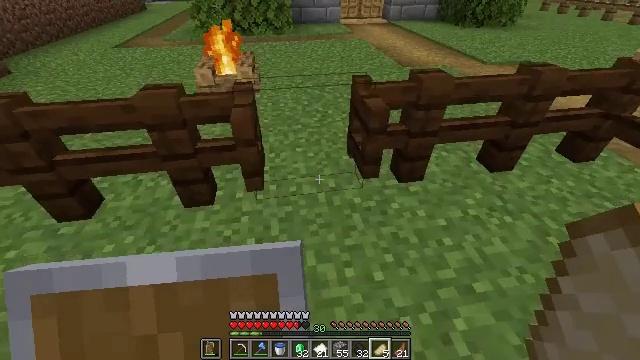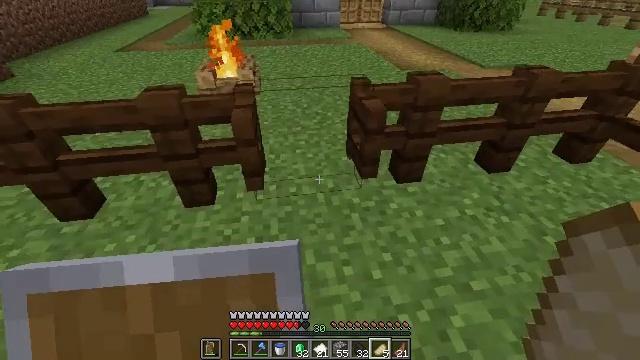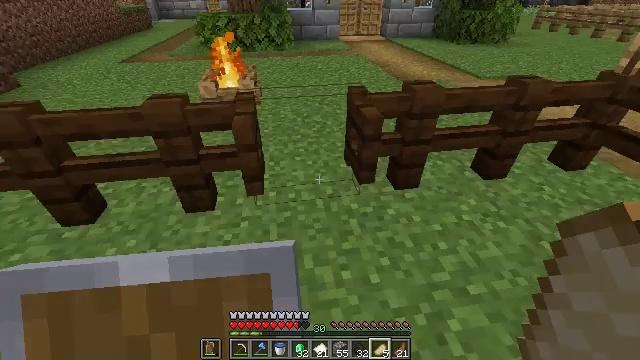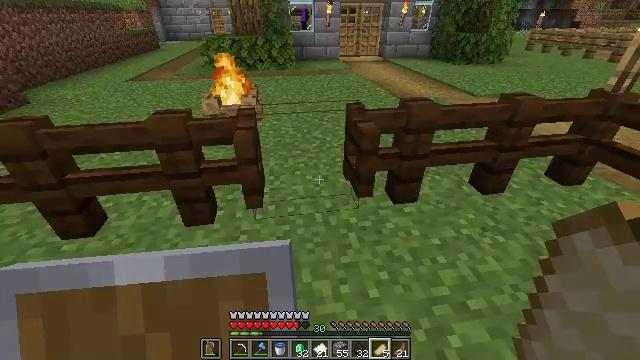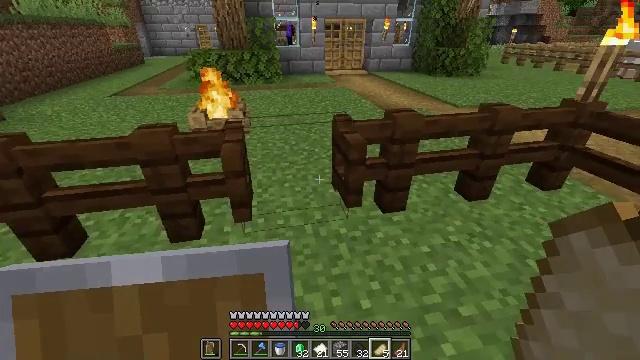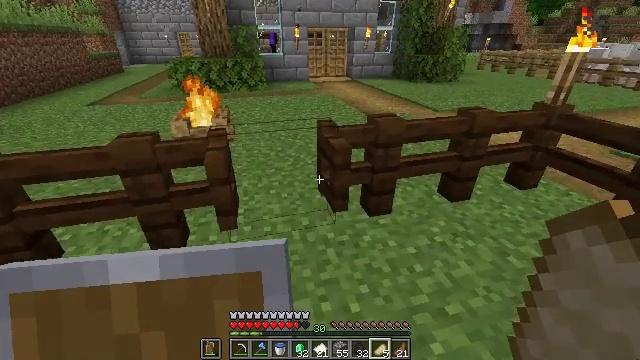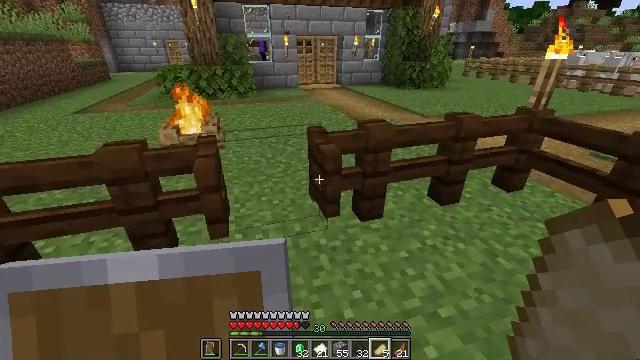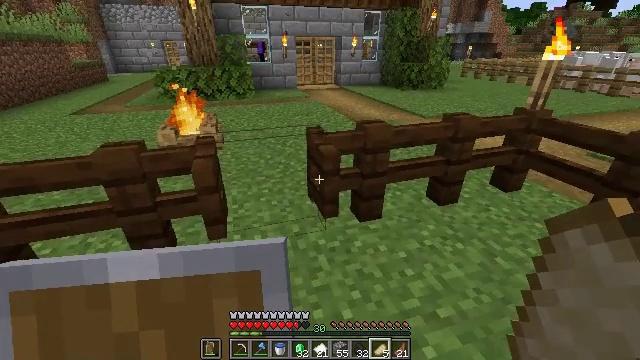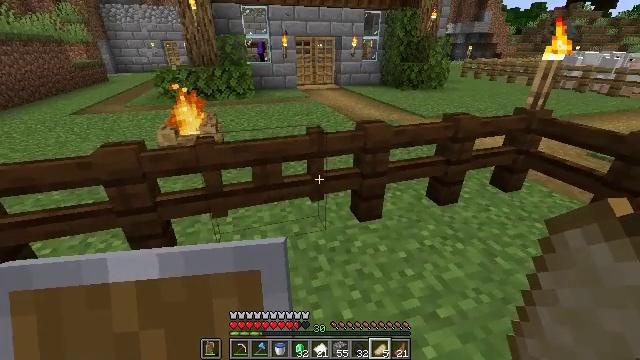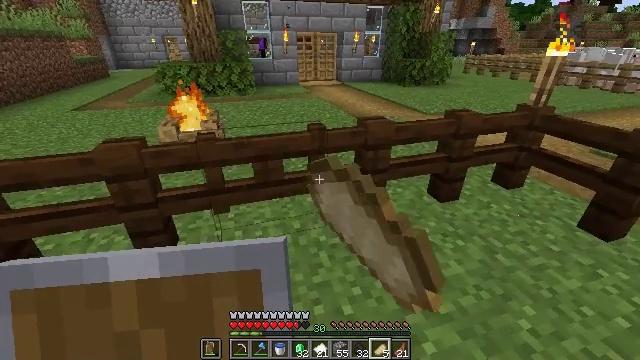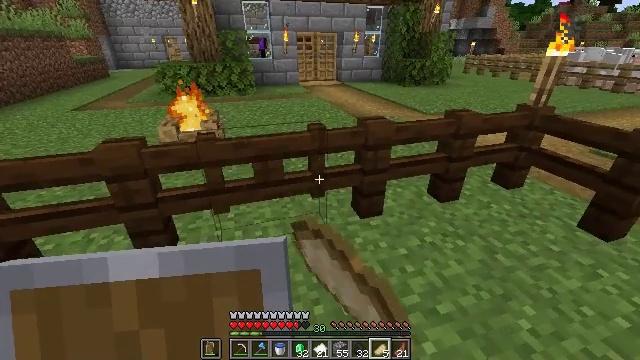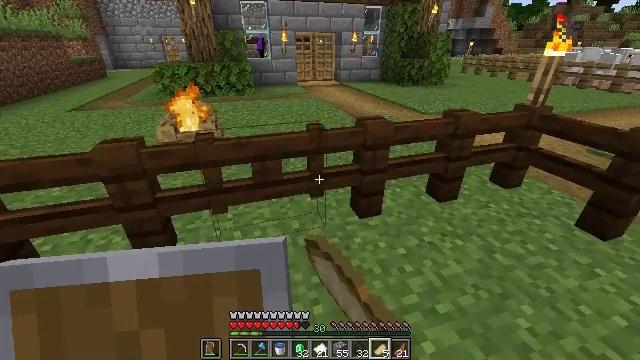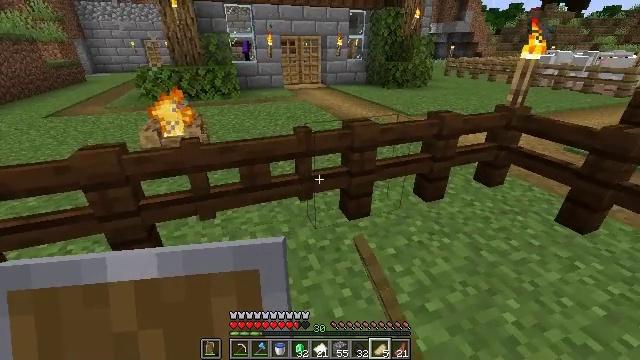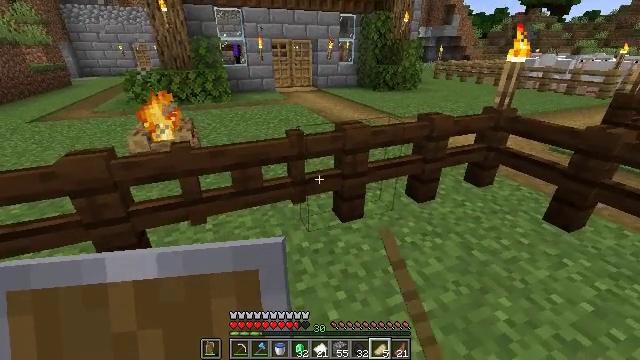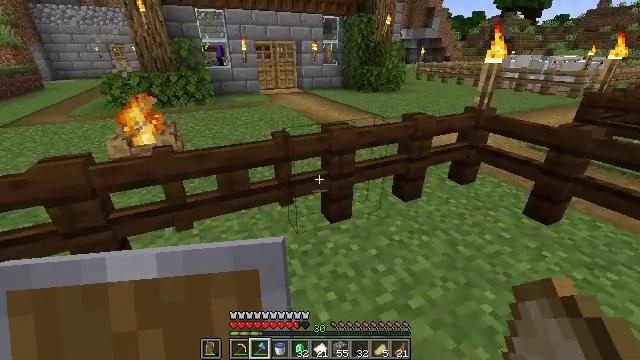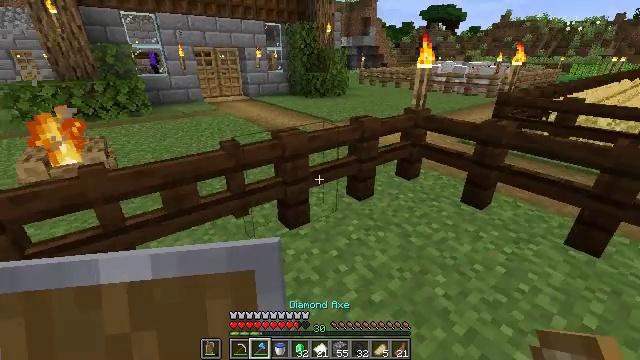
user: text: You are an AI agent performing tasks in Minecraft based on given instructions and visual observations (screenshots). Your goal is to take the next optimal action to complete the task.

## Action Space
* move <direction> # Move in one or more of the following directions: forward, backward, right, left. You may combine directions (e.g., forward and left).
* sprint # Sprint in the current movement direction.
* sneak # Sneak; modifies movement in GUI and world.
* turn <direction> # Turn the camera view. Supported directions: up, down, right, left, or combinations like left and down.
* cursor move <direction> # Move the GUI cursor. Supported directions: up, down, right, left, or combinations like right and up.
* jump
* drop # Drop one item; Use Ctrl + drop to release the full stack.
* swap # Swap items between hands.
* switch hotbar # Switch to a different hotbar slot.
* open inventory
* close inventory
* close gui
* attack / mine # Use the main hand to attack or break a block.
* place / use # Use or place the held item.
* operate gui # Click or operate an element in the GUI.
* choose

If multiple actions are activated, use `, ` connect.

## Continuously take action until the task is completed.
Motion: motion action
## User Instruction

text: Hunt animals.
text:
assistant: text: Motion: no_op
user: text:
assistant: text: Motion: turn up
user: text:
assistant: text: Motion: turn up
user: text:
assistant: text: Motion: turn right and up
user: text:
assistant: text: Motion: turn right and up
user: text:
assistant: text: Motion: turn right and up
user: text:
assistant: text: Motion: no_op
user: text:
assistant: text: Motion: use / place
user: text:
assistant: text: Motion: use / place
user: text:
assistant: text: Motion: use / place
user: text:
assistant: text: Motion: no_op
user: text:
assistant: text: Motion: turn right
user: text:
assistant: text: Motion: turn right
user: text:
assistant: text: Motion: turn right, switch to hotbar 2
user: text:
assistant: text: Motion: turn right and up, switch to hotbar 2
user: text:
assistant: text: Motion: turn right, switch to hotbar 2
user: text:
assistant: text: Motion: turn right and up, switch to hotbar 2
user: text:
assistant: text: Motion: turn right and up
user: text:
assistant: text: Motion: turn right
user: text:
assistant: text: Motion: turn right and down
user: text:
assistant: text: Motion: turn right and down
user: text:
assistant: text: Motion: turn right
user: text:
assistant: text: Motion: turn right
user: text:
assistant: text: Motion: turn right
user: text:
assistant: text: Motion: turn right and down
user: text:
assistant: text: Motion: turn right and down
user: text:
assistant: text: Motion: move forward, turn right
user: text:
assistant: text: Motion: move forward, turn right
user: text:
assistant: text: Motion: move forward, turn right and down
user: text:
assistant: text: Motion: move forward, turn right and down